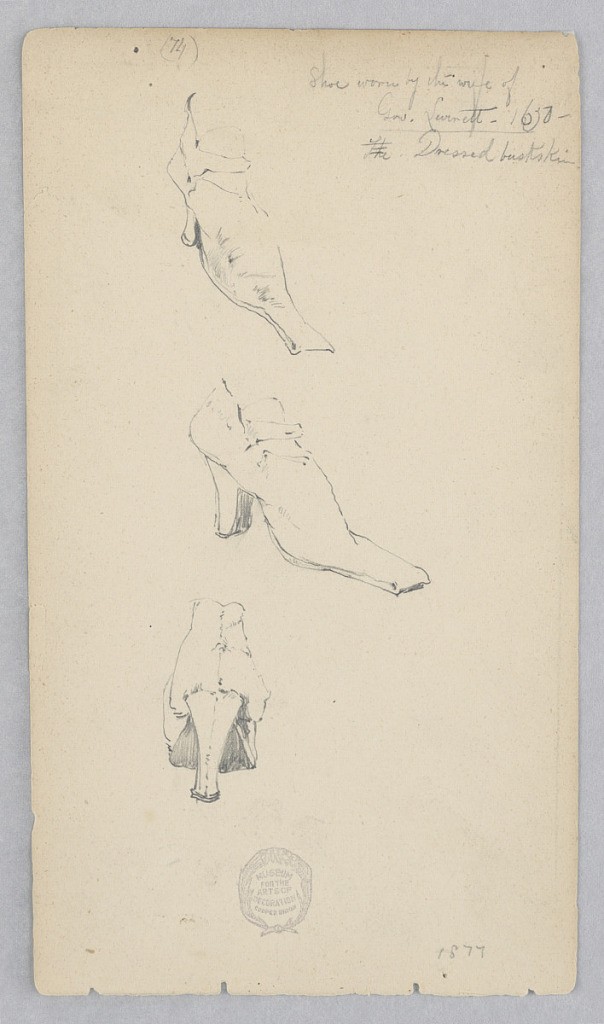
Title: Shoe
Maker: Robert Frederick Blum, American, 1857–1903
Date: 1877
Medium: Graphite on wove paper
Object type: Drawing
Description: Three sketches of a lady's shoe.